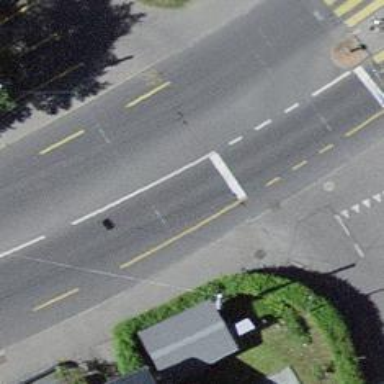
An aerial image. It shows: Road with traffic signals.